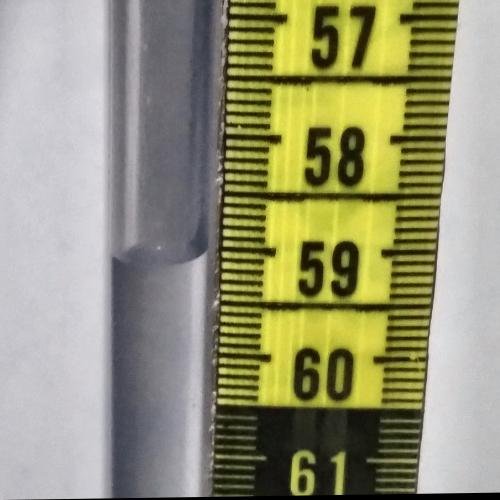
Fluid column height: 59.1 cm